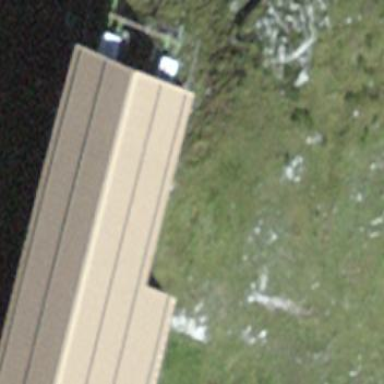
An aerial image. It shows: View of roof of building.